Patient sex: F
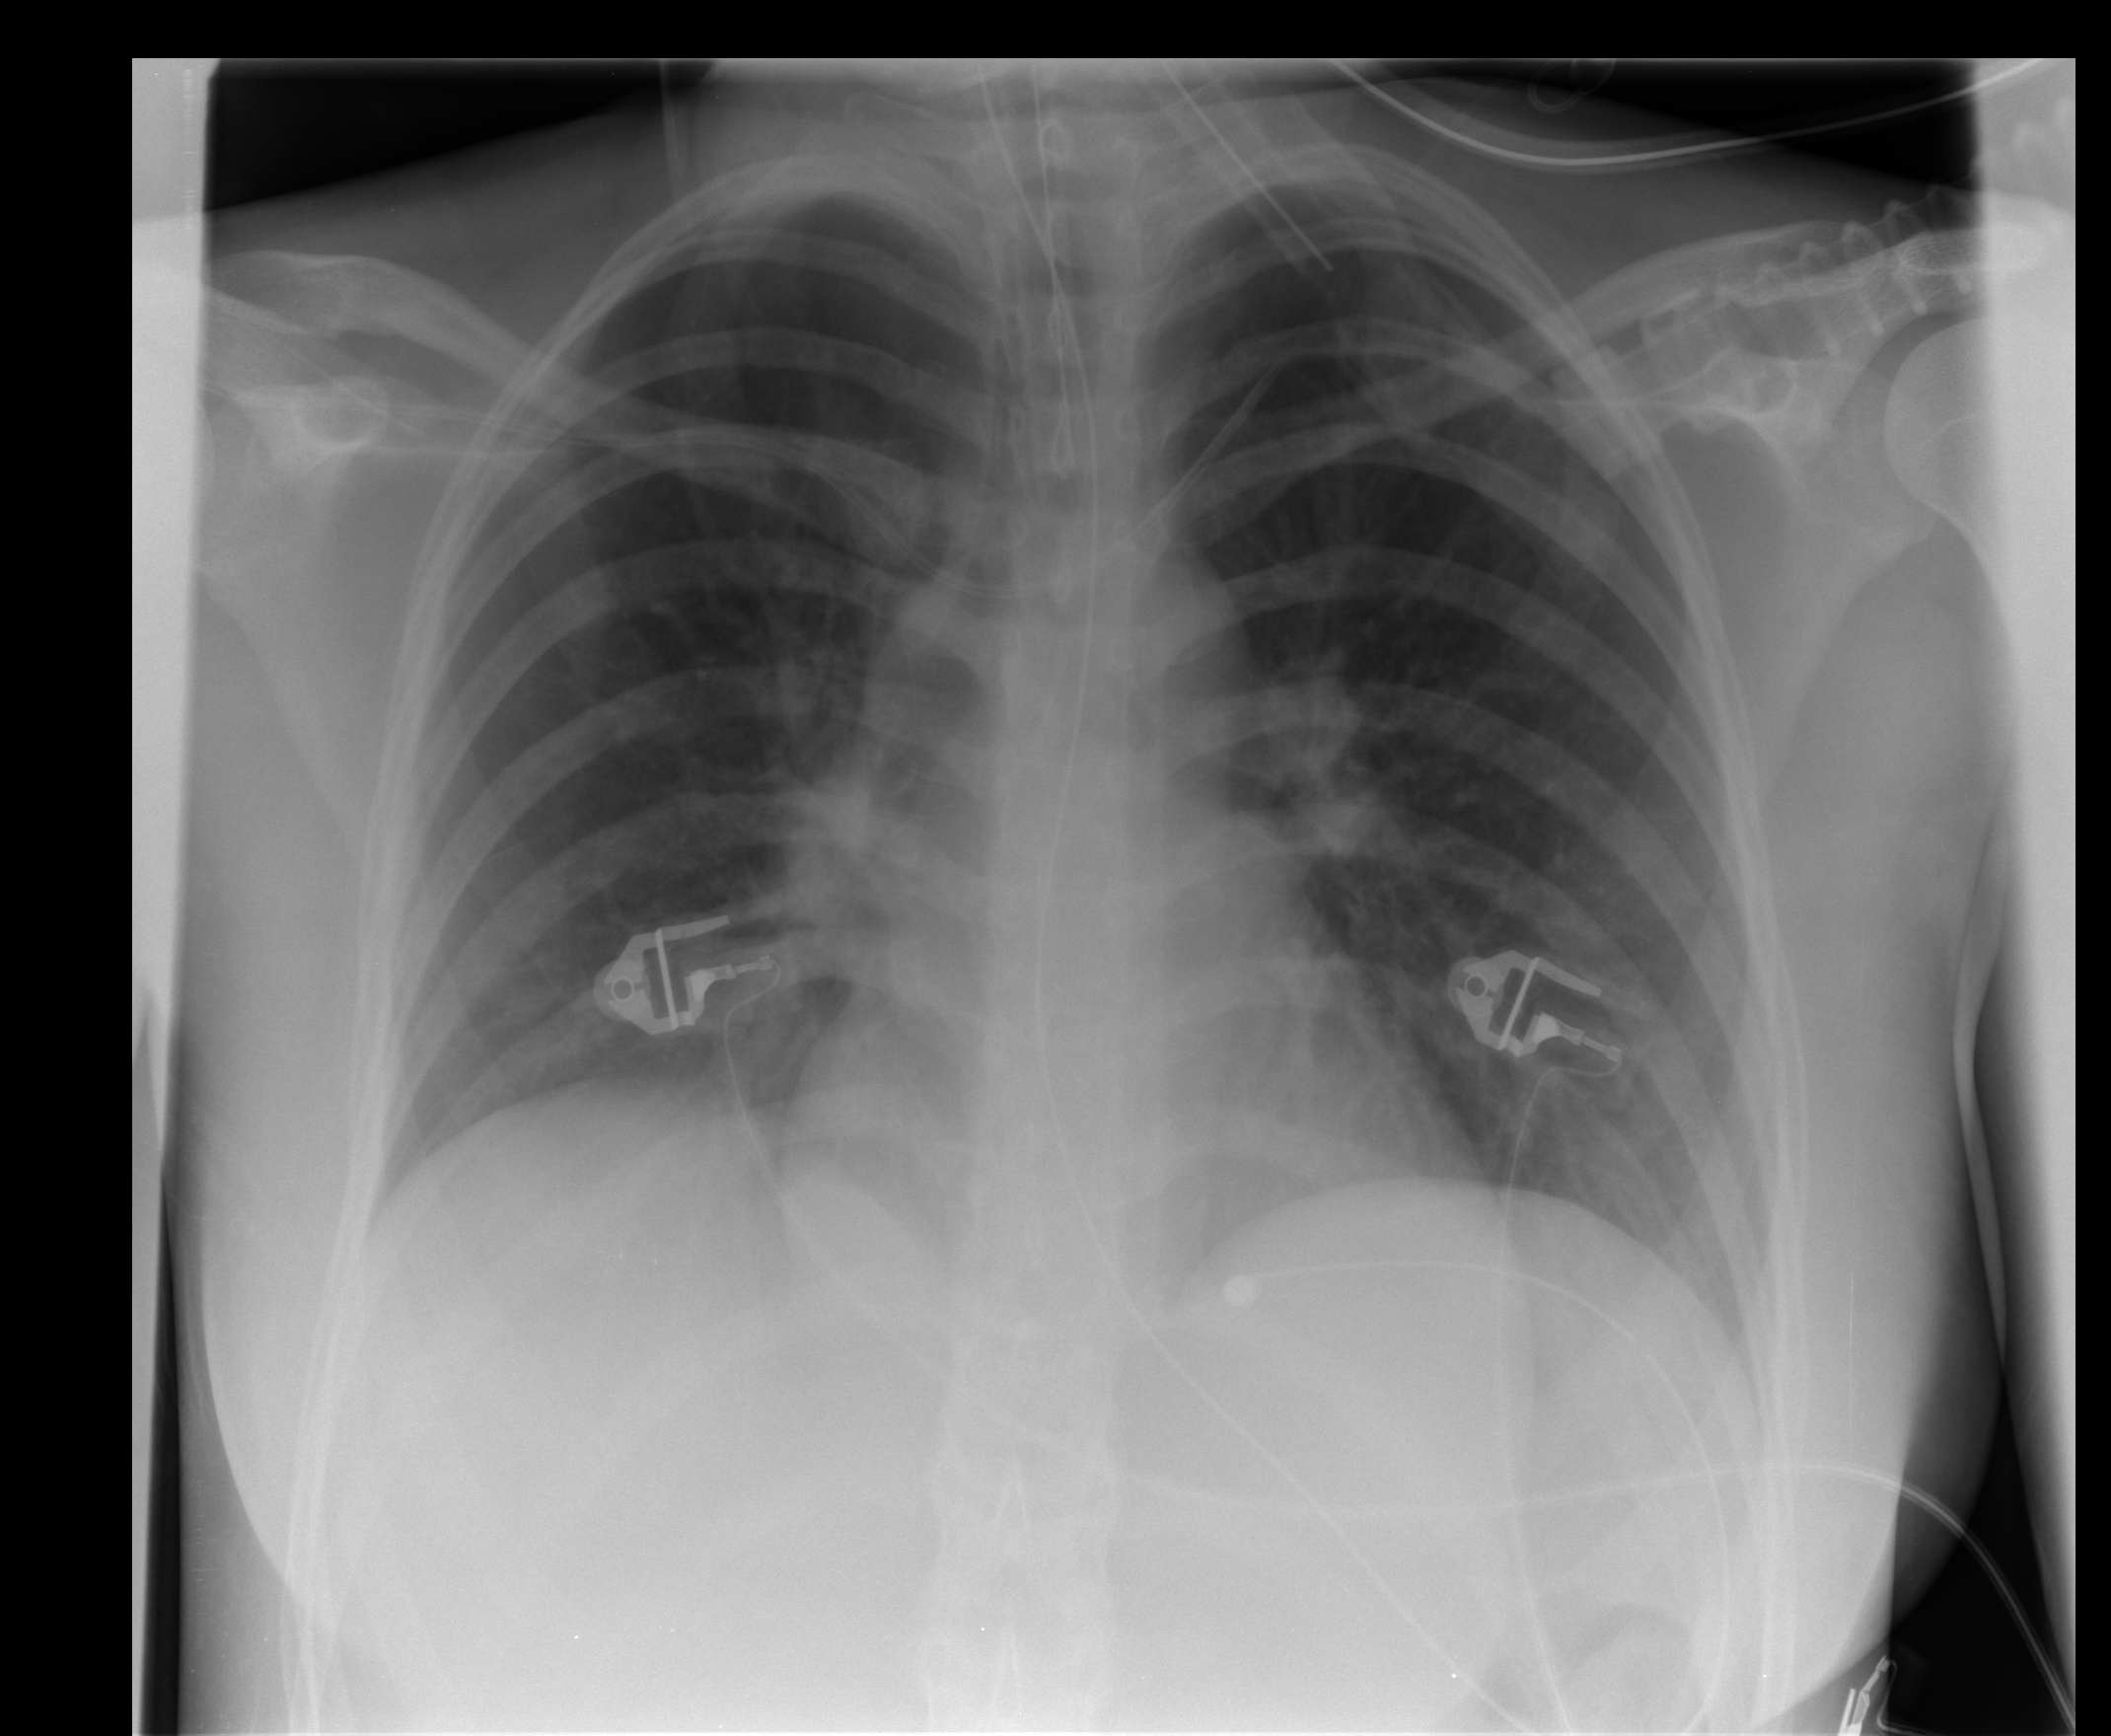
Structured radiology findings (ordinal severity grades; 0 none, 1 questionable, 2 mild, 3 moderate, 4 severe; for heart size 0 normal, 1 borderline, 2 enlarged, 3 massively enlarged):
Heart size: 0
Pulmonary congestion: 0
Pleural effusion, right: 0
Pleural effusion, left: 0
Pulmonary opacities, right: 0
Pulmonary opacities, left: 0
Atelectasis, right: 2
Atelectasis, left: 0